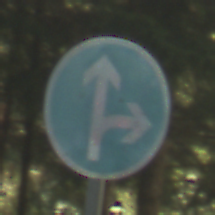
Verkehrszeichen: VorgeschriebeneFahrtrichtungGeradeausOderRechts
Umgebung: Outdoor, Nature
Tageszeit: MorningAfternoon
Wetter: Clear
Licht: Natural
Jahreszeit: NotSpecified
Kontrast: LowContrast